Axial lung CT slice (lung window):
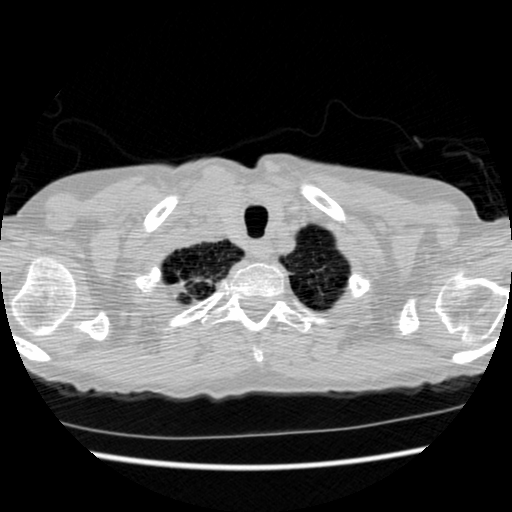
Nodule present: yes
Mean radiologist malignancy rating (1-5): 4